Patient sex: M
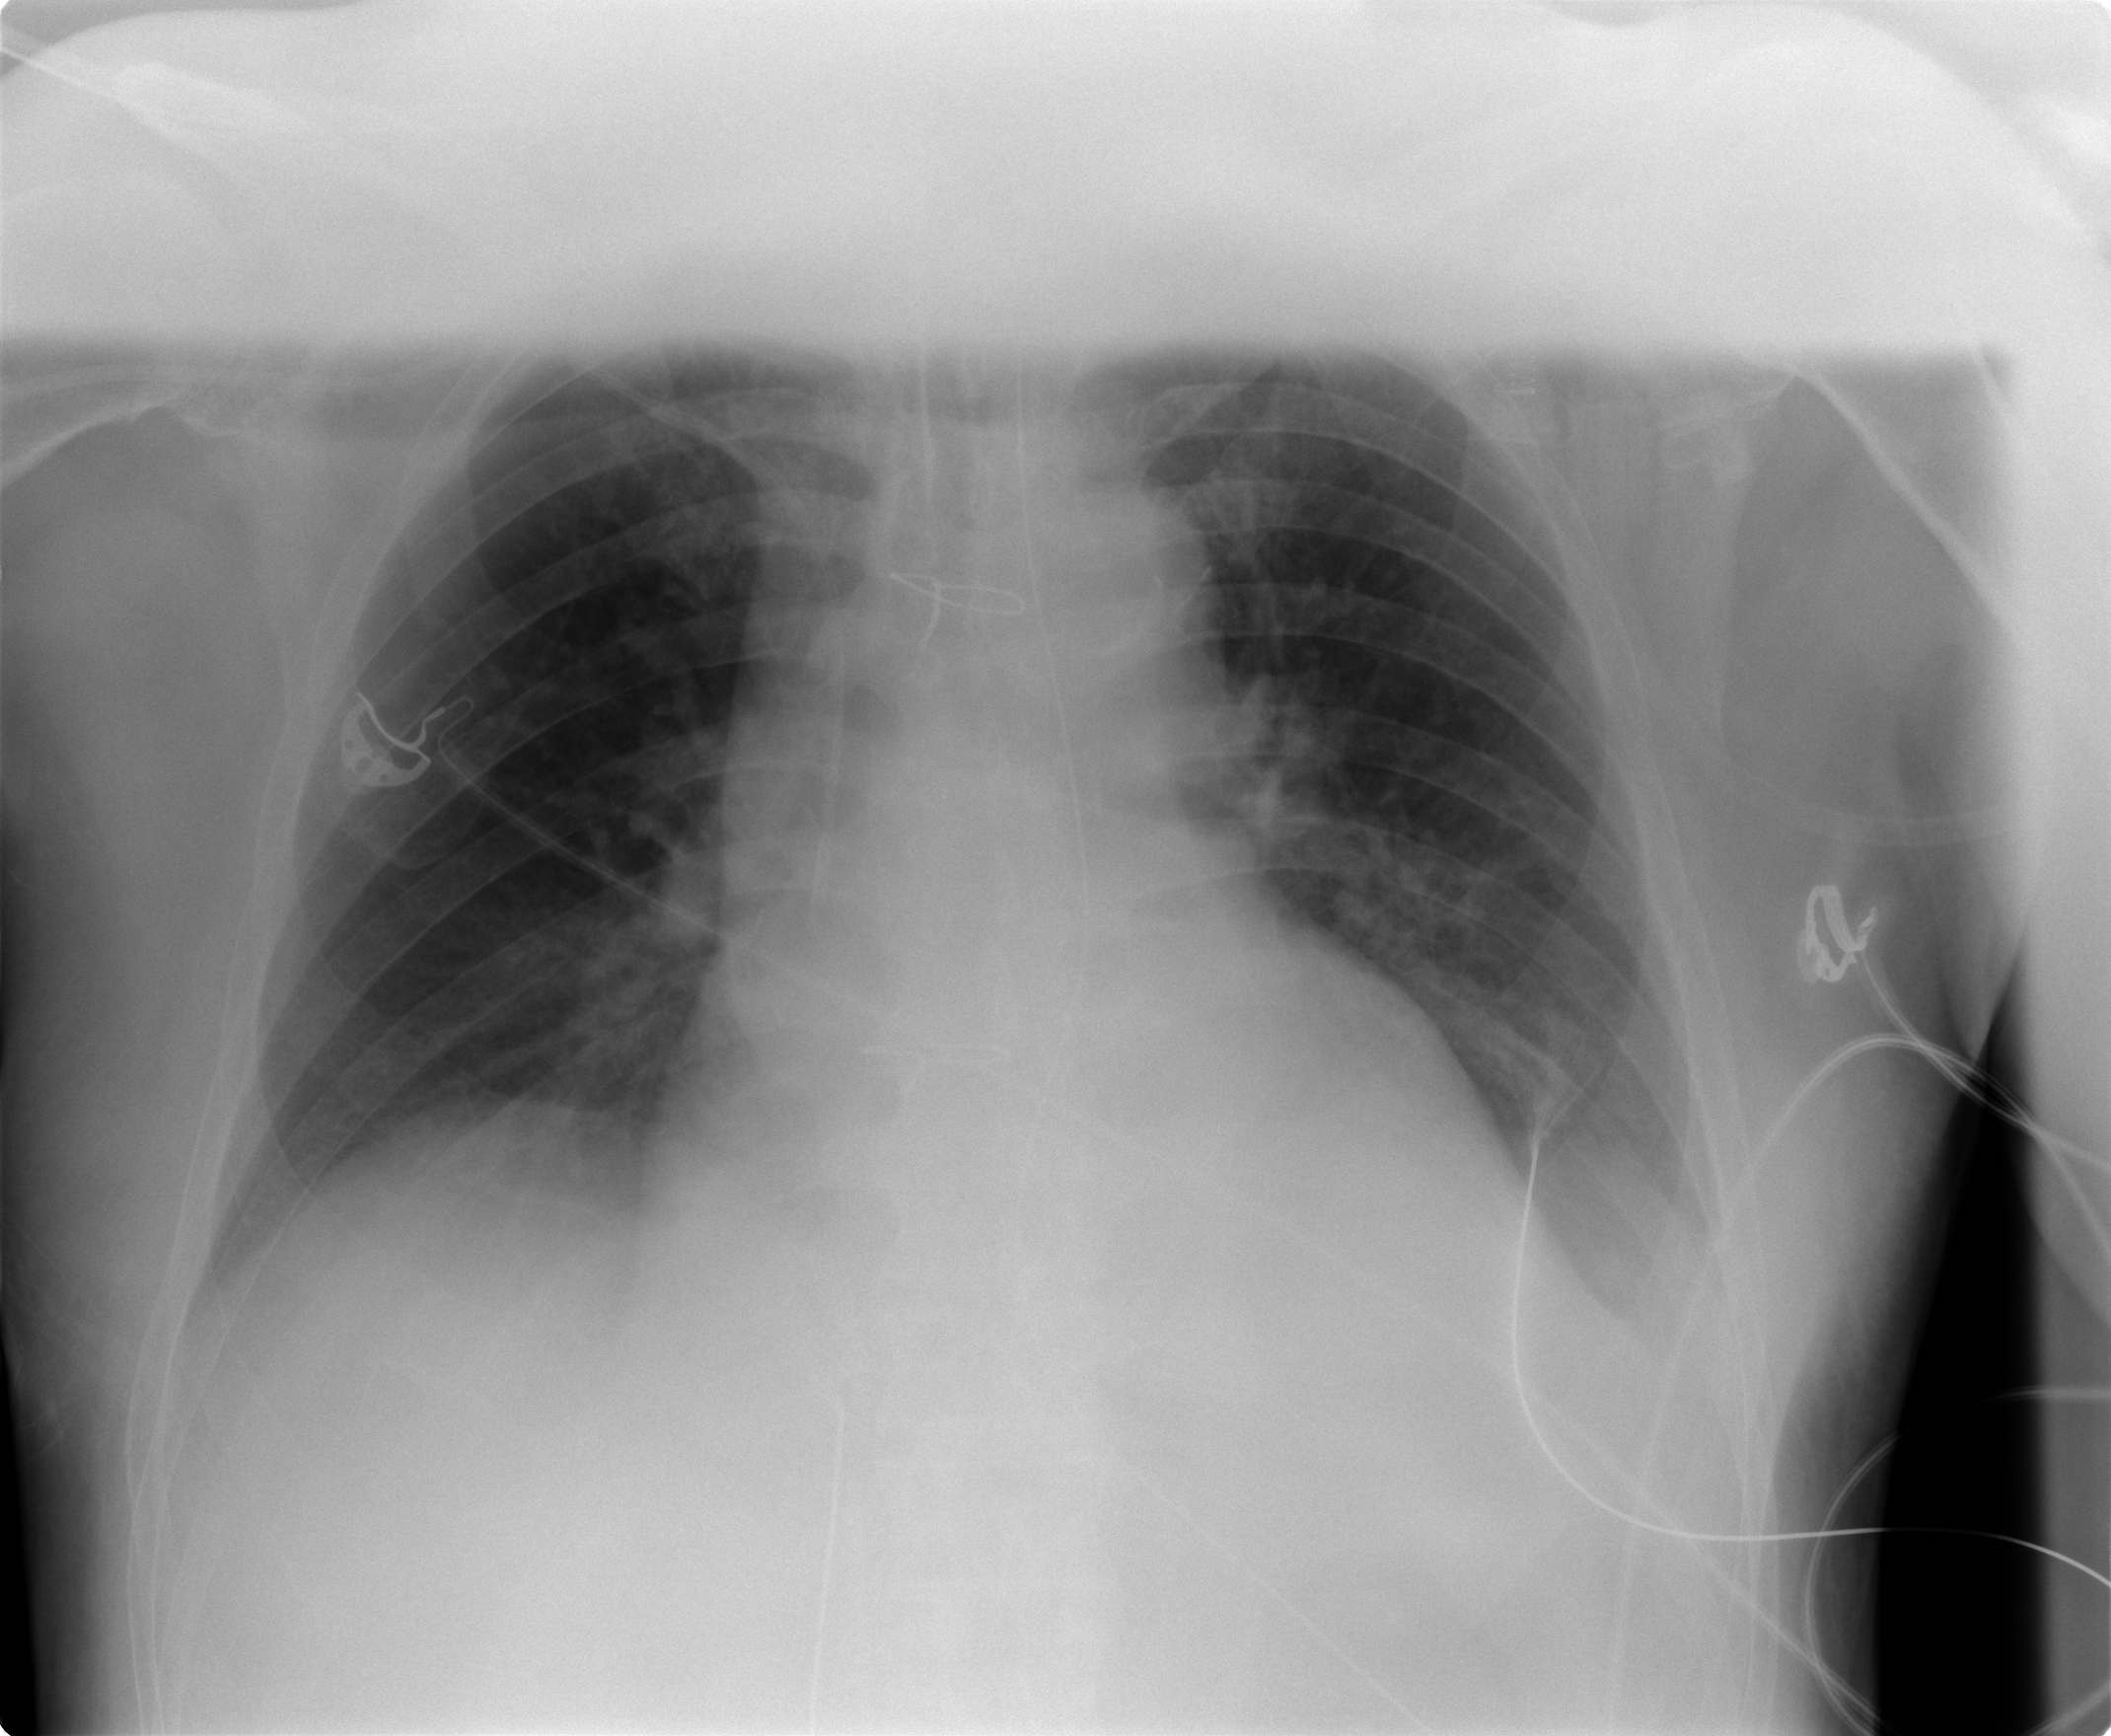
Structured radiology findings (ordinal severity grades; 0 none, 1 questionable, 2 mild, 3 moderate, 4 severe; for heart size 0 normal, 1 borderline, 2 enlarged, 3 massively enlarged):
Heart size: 2
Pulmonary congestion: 0
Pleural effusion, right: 0
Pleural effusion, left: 2
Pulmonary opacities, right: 0
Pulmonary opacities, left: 1
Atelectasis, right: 0
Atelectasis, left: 2